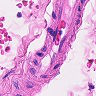
Metastatic tissue present: no